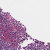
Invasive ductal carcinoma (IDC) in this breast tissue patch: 1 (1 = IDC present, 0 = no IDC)